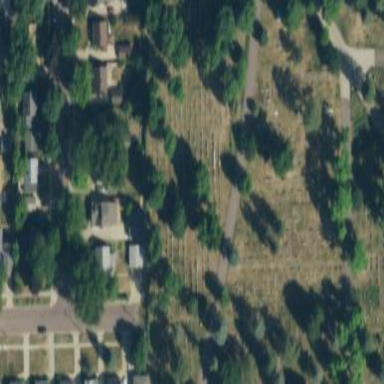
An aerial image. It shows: Sector within cemetery.